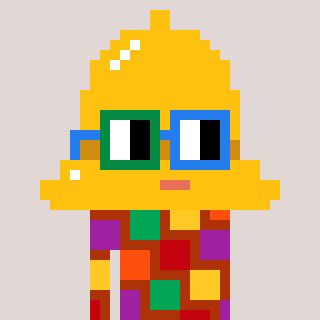
a pixel art character with square green and blue glasses, a bell-shaped head and a hotbrown-colored body on a warm background